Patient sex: F
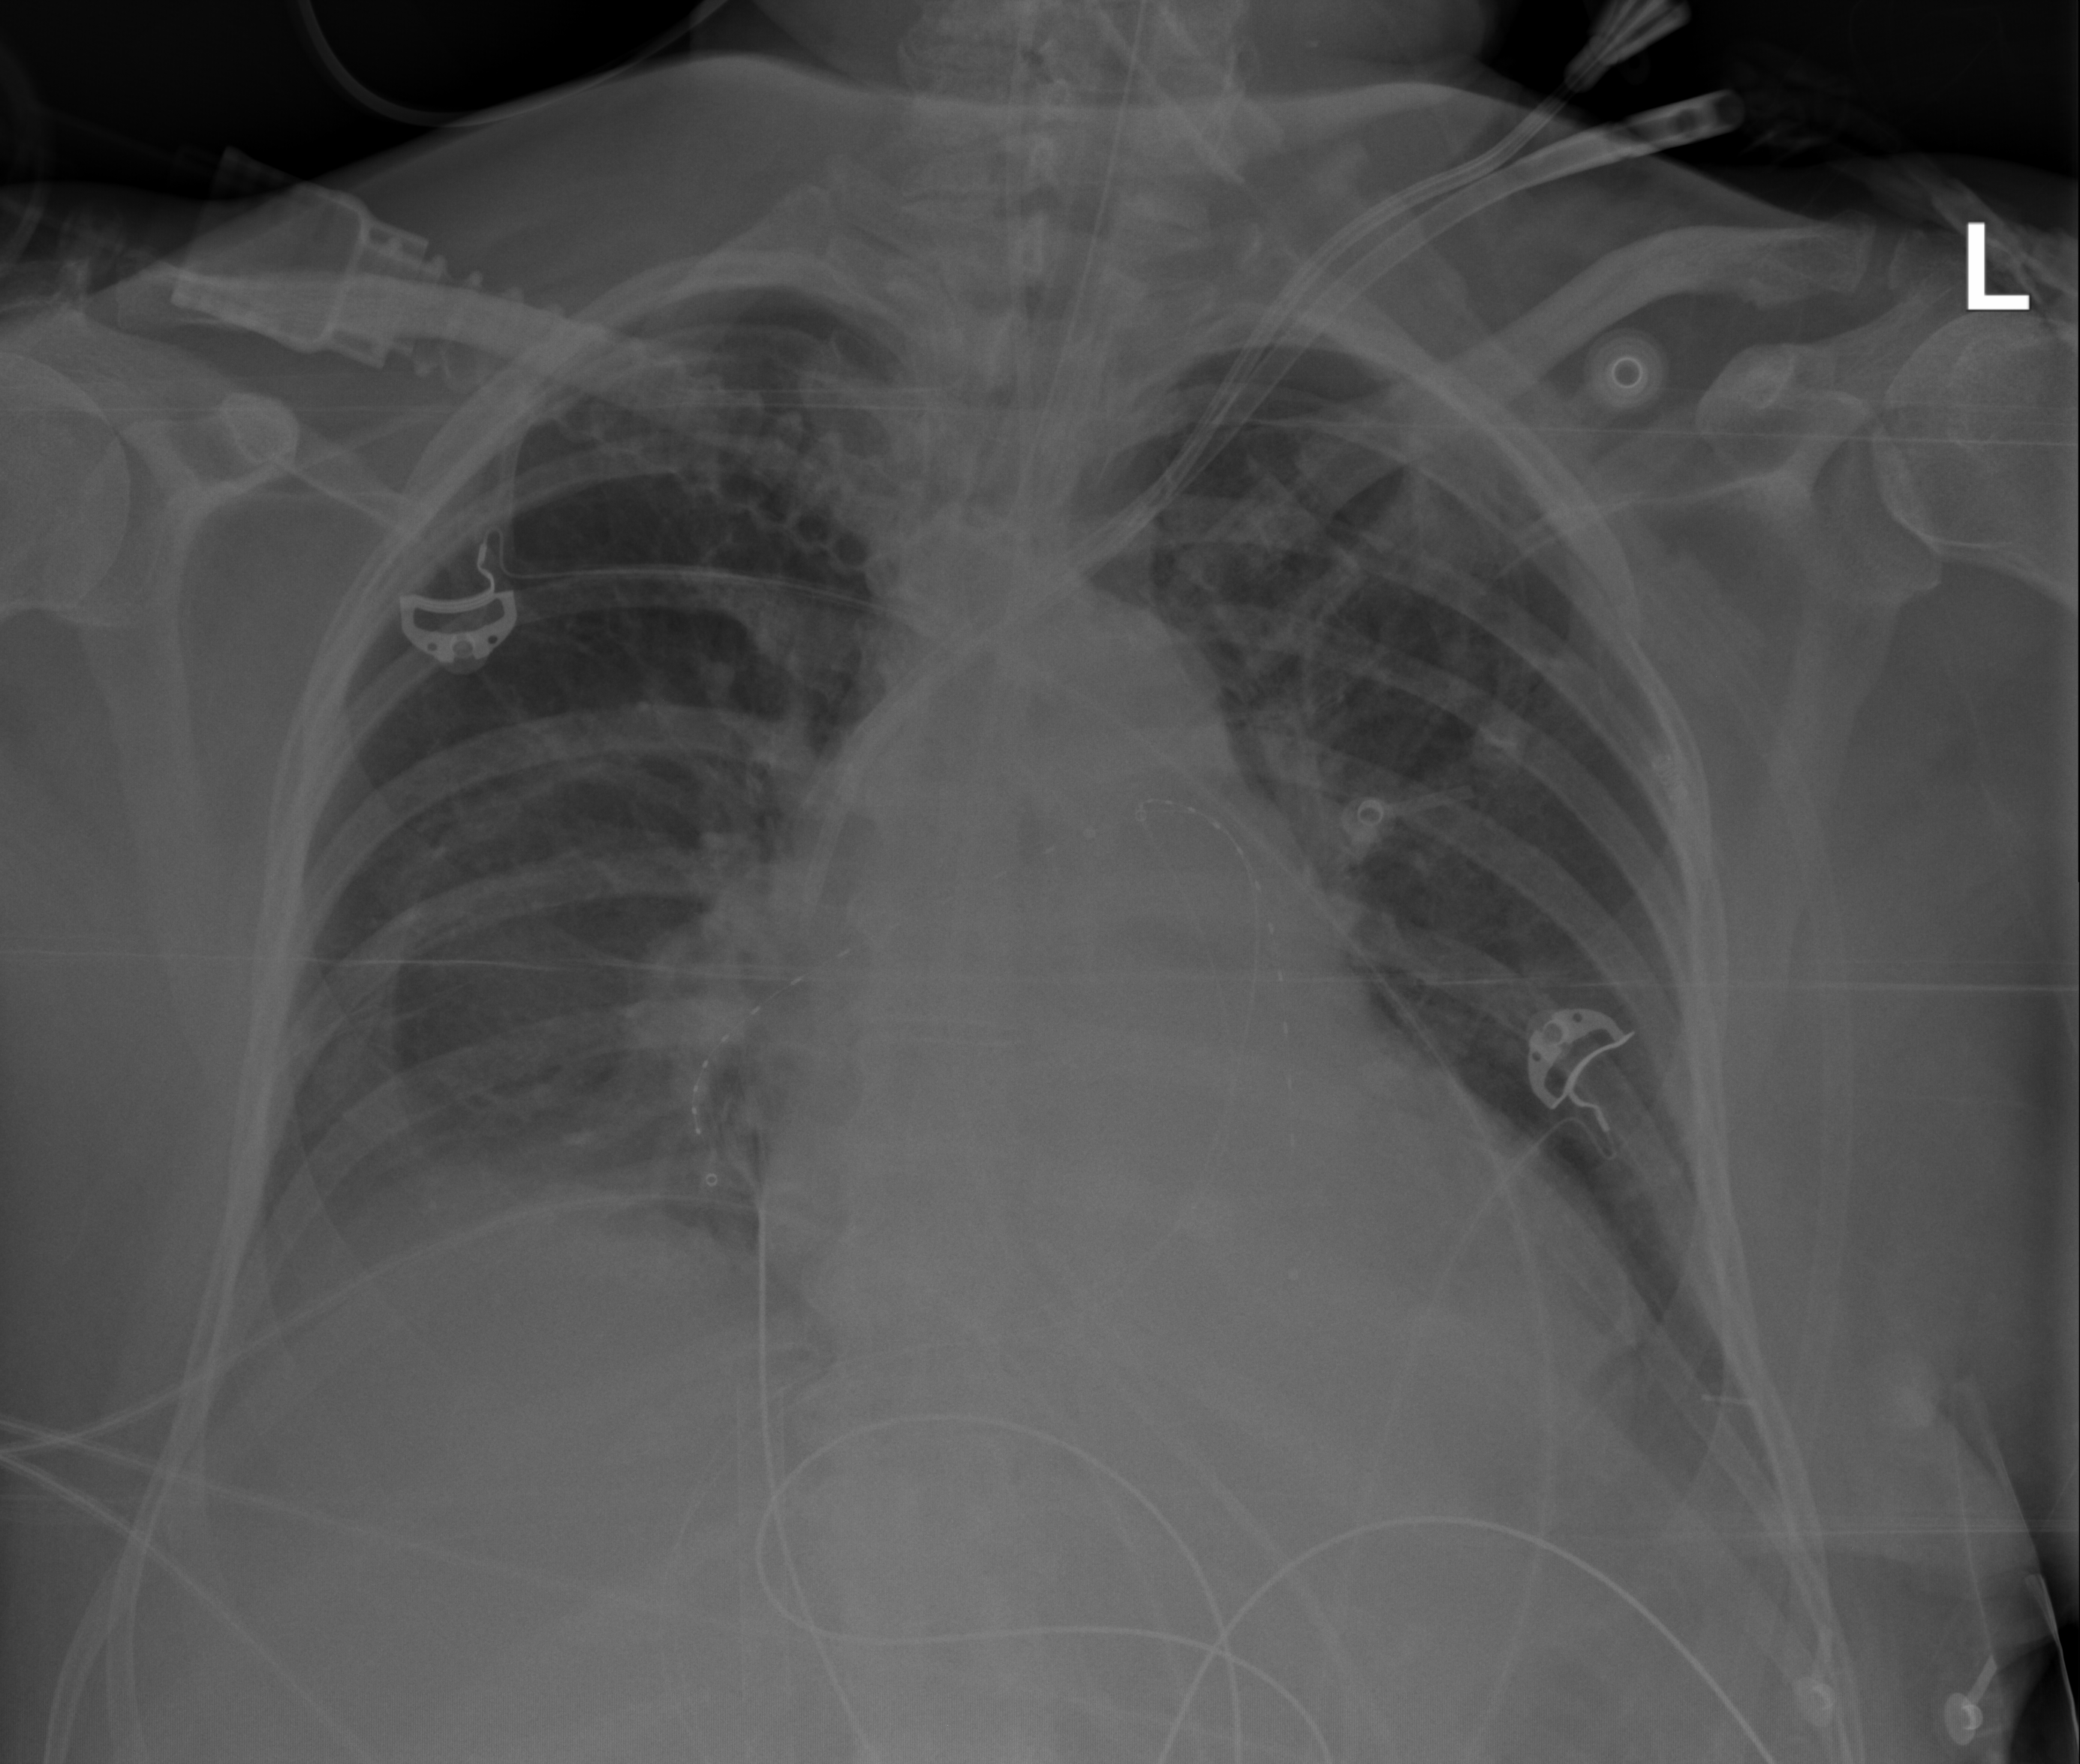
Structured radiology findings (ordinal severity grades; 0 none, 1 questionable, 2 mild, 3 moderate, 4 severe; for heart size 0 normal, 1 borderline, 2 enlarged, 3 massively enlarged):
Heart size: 2
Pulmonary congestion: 0
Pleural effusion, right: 1
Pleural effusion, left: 1
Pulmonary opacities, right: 2
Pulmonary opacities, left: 1
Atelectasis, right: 2
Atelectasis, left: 2